Interaction volume radius: 10 \u00c5
Interaction volume height: 20 \u00c5
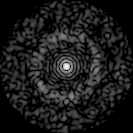
Disorder parameter: 0.8387